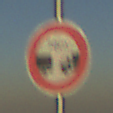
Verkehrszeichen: VerbotUnterschreitenMindestabstand
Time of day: SunriseSunset
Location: Outdoor (Nature)
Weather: Clear
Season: NotSpecified
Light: Natural